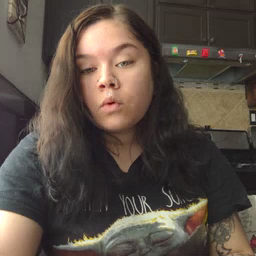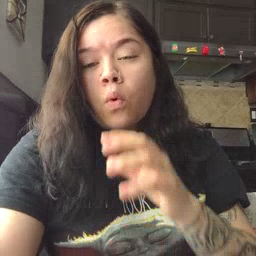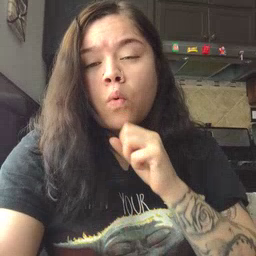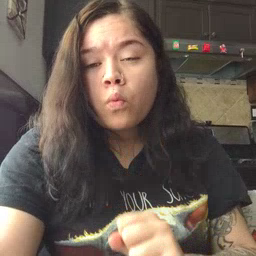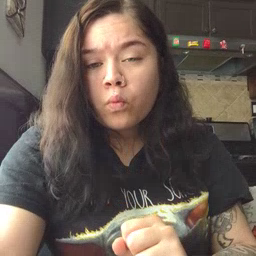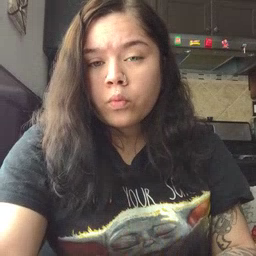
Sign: old